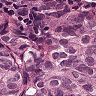
Metastatic tissue present: yes